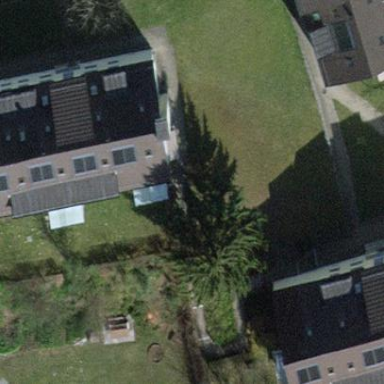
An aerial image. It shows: Image showing building with apartments.